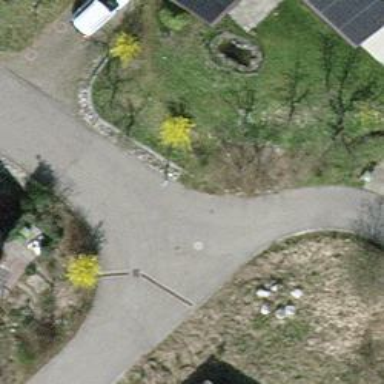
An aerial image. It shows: Paved residential road.